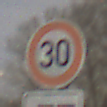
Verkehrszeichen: Geschwindigkeit30
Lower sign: HinweisDurchSinnbild16
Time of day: MorningAfternoon
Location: Outdoor (Suburban)
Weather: Overcast
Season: NotSpecified
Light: Natural